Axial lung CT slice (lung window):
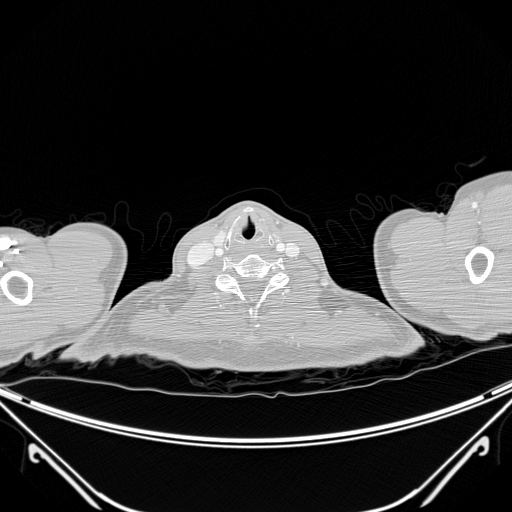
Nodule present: no